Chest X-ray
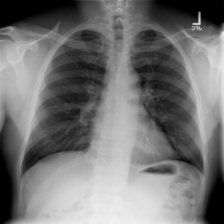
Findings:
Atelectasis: negative
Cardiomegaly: negative
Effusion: negative
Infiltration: positive
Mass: negative
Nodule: negative
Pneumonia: negative
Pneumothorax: negative
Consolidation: negative
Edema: negative
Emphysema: negative
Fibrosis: negative
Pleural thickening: negative
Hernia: negative